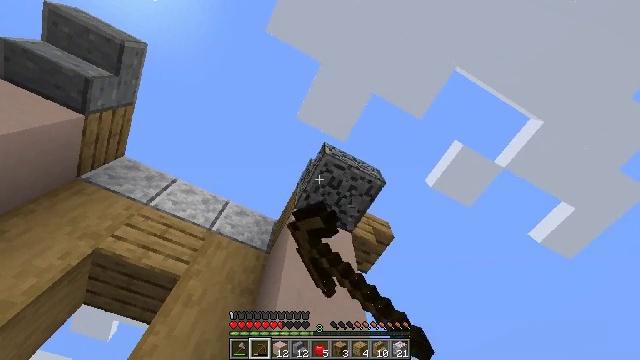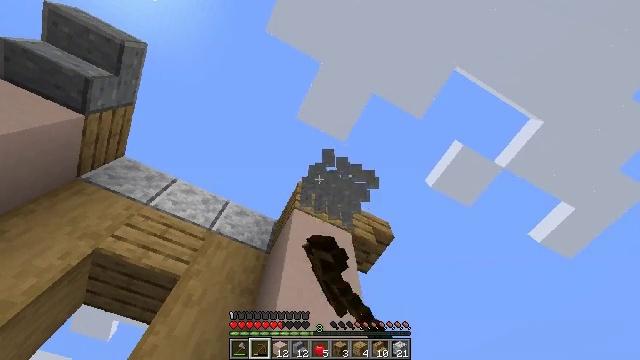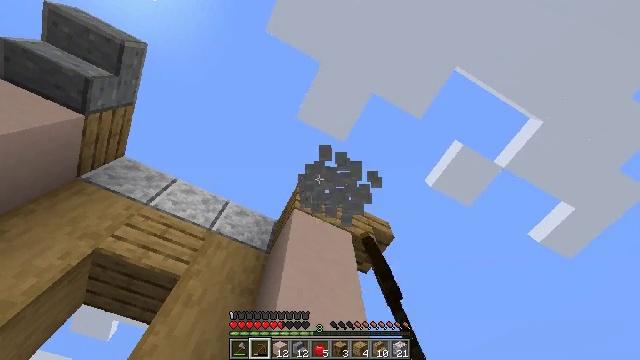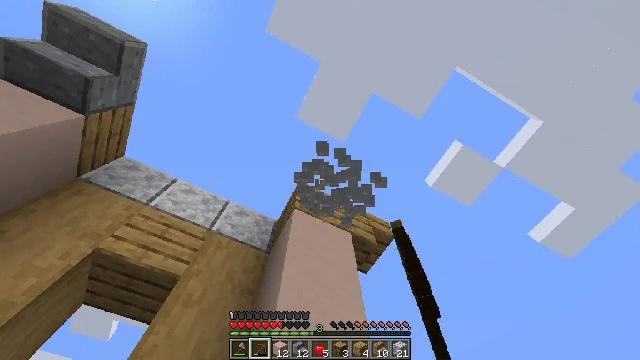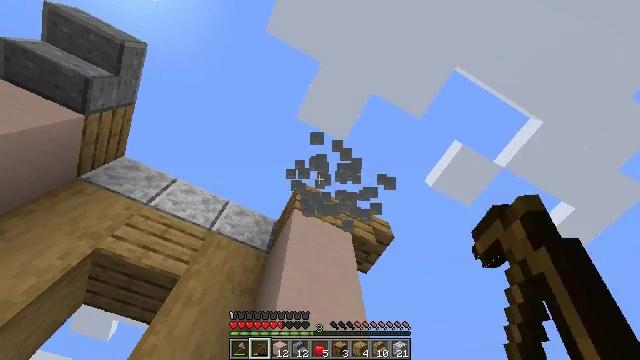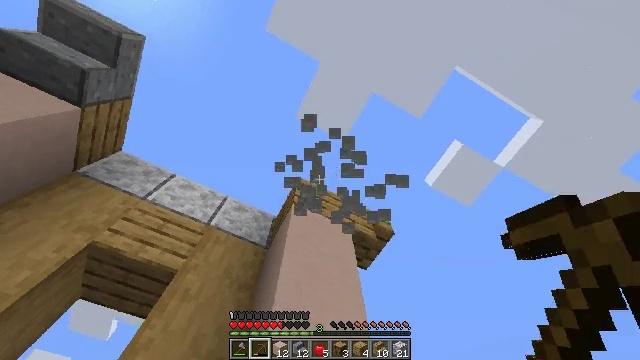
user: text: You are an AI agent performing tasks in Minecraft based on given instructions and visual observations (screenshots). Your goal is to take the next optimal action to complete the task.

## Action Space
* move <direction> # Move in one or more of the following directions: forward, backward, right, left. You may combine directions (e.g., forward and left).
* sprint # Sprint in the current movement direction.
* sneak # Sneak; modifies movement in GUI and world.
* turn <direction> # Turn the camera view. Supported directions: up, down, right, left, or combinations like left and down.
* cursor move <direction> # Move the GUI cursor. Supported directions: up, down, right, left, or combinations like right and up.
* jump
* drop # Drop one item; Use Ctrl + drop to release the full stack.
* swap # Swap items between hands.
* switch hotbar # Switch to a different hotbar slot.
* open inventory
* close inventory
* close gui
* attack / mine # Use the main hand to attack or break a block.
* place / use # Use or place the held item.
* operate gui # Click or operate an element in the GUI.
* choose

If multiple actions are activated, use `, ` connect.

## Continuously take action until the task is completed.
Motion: motion action
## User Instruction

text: Harvest polished andesite stairs from a structure.
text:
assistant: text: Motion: attack / mine
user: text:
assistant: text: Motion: attack / mine
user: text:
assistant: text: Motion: attack / mine
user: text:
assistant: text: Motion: attack / mine
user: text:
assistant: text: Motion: move forward, attack / mine
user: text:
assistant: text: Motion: no_op